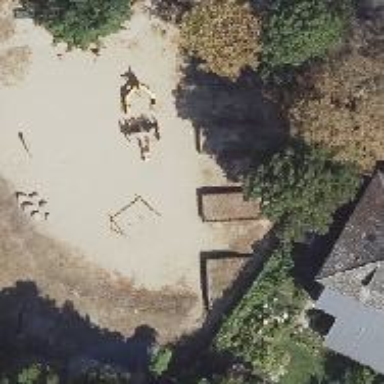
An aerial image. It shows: Playground with various play structures.